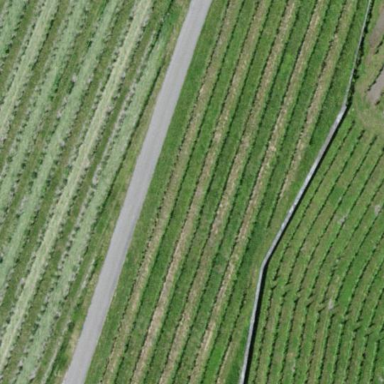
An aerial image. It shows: Vineyard with grape crops.